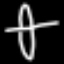
Label: airplane